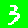
Digit: 3